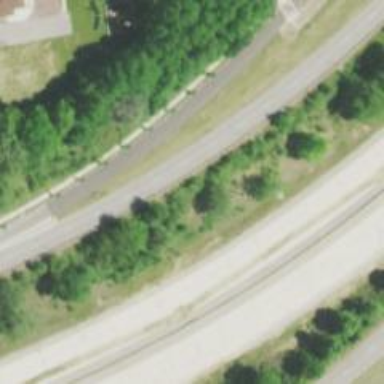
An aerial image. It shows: This image shows trunk highway that functions as expressway.